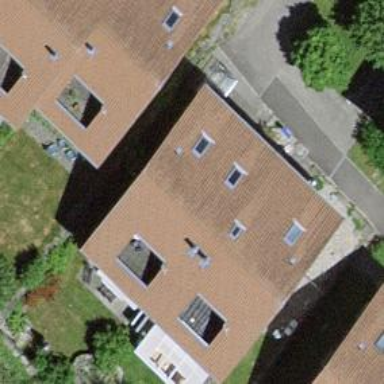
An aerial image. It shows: Terrace building.